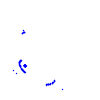
Particle: proton